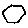
Label: hexagon